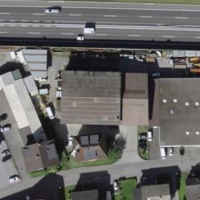
EUNIS habitat code: 57
Species observed at this site:
Milvus milvus